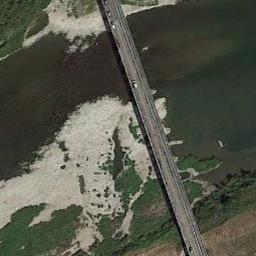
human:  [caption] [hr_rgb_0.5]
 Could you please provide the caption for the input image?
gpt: There is a bridge over the water and land .

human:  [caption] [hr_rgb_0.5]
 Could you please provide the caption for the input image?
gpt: On one side of the river are vegetation and on the other side are settlements .

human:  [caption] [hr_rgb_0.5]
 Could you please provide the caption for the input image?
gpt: A bridge is built on a dark green river and the river has a point bar .

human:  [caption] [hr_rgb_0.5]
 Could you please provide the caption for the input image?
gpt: A bridge connects the land on both sides of the green river  There are several sandbanks in the middle of the river  There are many cars on the bridge .

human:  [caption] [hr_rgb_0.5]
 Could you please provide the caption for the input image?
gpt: Many green plants are around the bridge .